Interaction volume radius: 10 \u00c5
Interaction volume height: 15 \u00c5
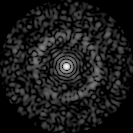
Disorder parameter: 0.8215